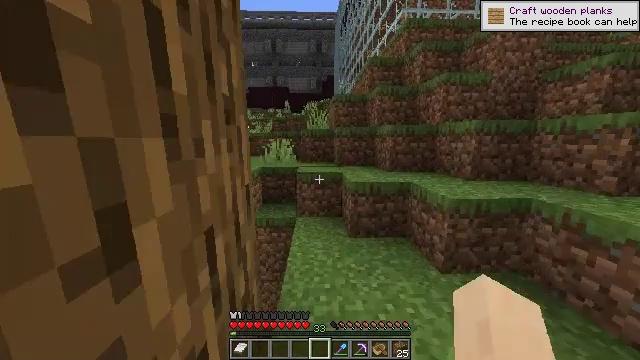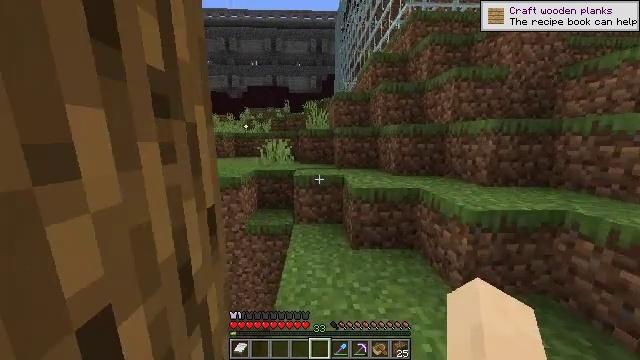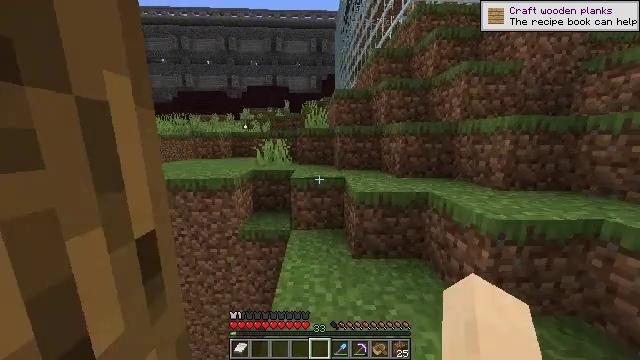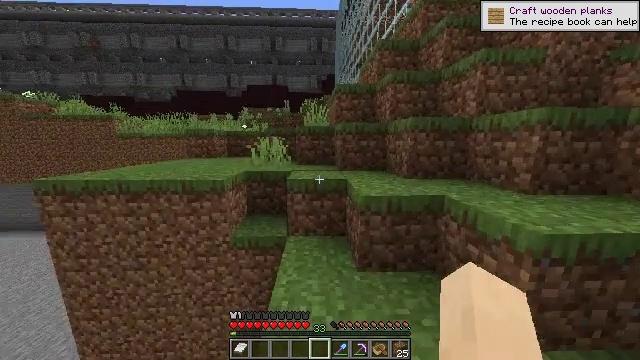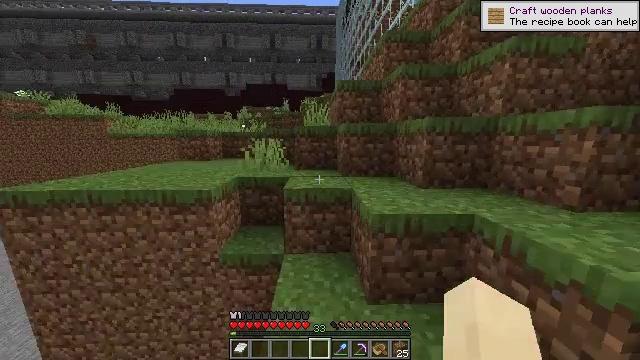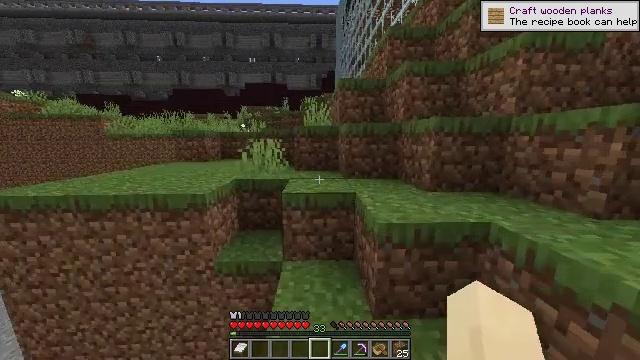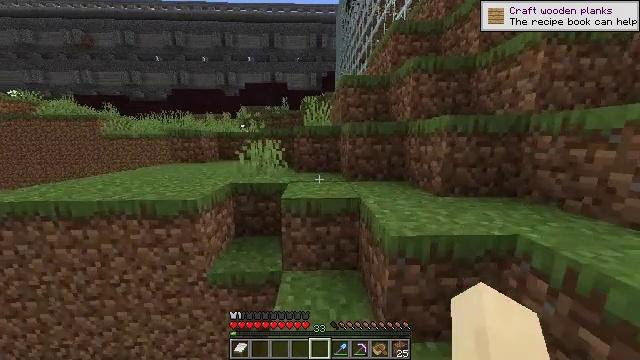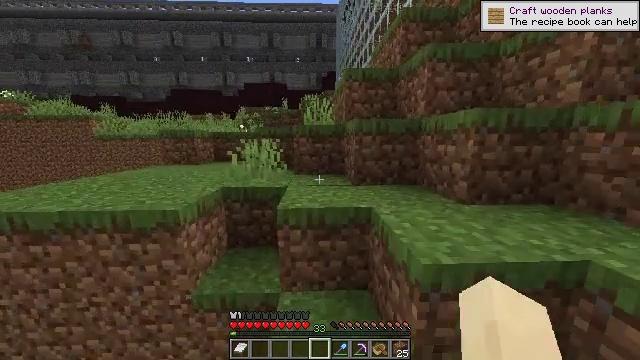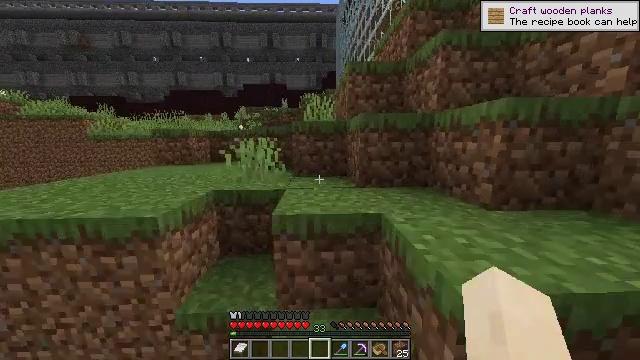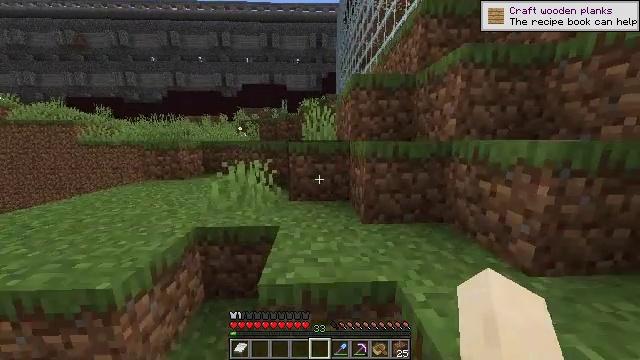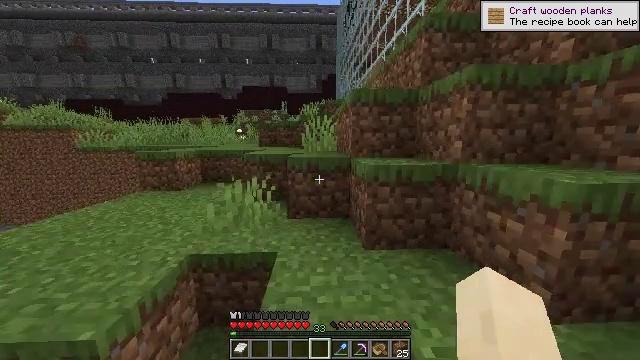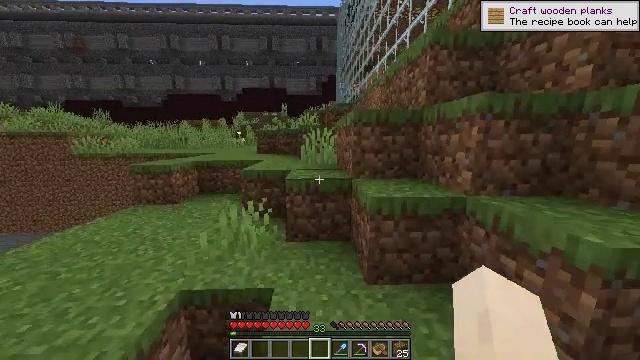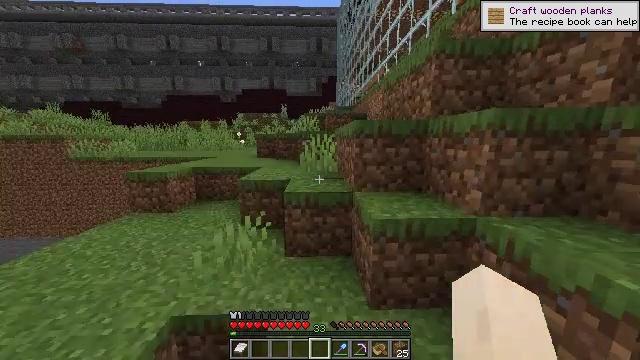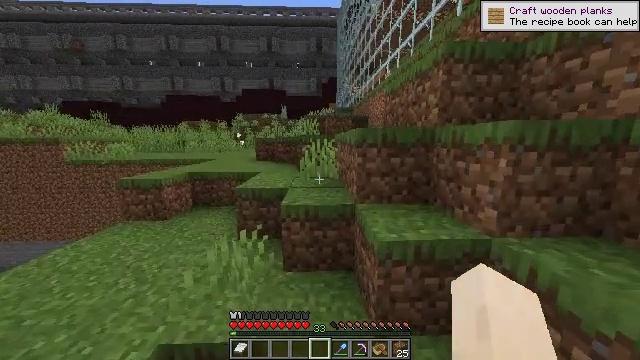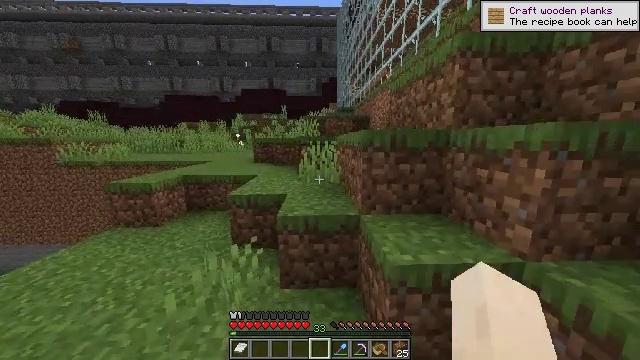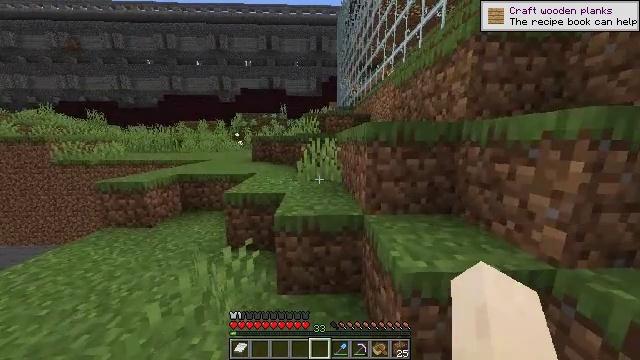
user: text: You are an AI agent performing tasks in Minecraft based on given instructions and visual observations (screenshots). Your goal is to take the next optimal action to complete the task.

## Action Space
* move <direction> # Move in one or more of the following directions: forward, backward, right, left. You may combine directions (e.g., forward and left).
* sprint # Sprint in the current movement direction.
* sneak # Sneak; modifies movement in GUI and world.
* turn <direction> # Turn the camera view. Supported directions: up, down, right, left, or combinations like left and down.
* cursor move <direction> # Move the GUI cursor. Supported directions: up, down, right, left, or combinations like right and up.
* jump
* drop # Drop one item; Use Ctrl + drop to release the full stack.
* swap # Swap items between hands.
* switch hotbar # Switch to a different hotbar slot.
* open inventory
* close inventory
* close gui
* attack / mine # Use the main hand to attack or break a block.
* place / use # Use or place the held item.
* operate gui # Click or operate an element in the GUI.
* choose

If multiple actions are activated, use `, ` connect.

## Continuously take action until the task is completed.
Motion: motion action
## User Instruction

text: Collect the ladder block.
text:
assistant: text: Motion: move forward
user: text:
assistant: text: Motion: move forward
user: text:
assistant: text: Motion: move forward
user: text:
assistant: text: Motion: move forward
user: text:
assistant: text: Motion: move forward
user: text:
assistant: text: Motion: move forward
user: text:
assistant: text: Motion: move forward
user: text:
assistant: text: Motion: move forward
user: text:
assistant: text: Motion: move forward, jump
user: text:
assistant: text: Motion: move forward, jump
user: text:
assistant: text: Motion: move forward, jump
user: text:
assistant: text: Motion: move forward, jump
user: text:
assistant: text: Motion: move forward
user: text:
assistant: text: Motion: move forward
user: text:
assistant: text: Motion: move forward
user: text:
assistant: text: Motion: move forward
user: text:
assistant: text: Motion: move forward, jump
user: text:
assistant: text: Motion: move forward, jump
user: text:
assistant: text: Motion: move forward, jump
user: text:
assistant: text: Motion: move forward, jump
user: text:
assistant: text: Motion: move forward
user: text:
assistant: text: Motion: move forward
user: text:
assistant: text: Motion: move forward
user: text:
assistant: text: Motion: move forward
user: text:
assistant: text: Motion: move forward
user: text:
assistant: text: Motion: move forward
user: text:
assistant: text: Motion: move forward
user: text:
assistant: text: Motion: move forward
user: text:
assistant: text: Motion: move forward
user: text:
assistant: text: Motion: move forward